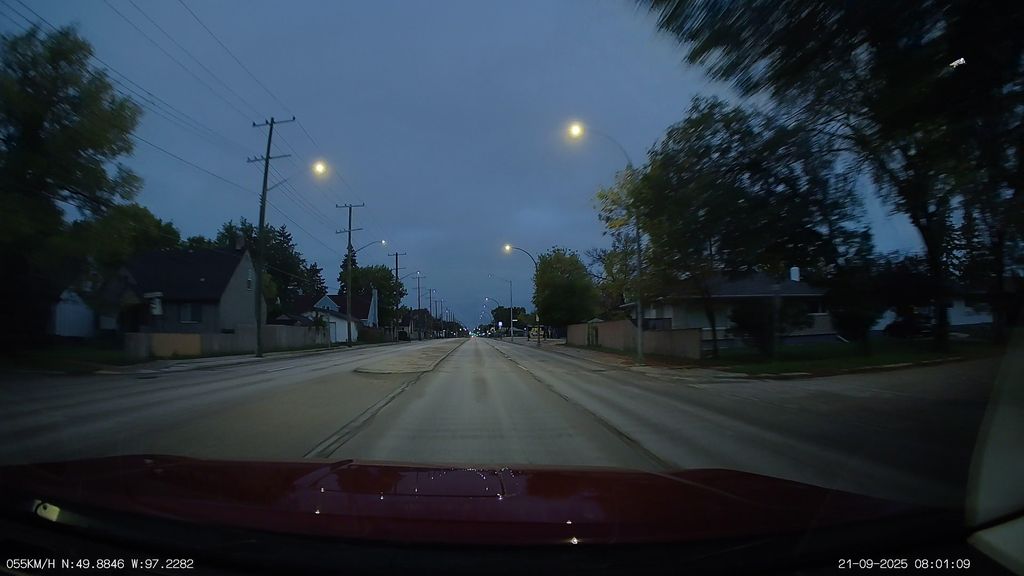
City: winnipeg